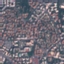
Land use / land cover: Residential